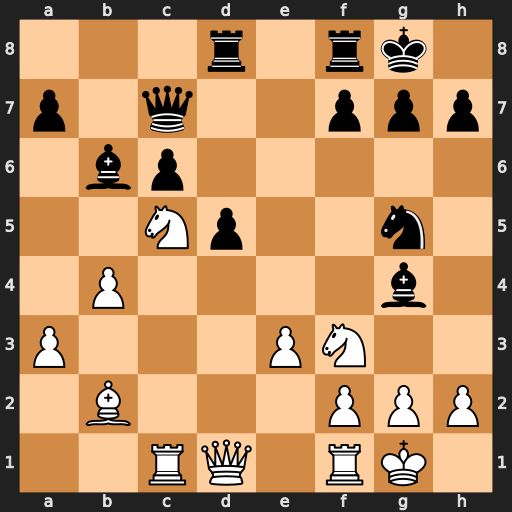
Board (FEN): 3r1rk1/p1q2ppp/1bp5/2Np2n1/1P4b1/P3PN2/1B3PPP/2RQ1RK1
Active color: w
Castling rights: -
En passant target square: -
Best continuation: Qd4 Nxf3+ gxf3